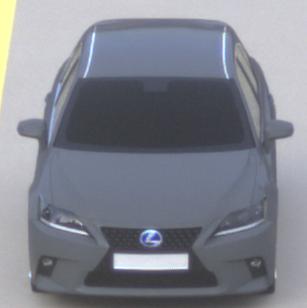
Make: Lexus
Model: CT 200h
Detailed model: CT (A10)
Model produced from: 2014/03
Model produced until: 2017/10
Doors: 5
Color: gray
Road condition: dry road
Daytime: morning or afternoon
Contrast: low contrast